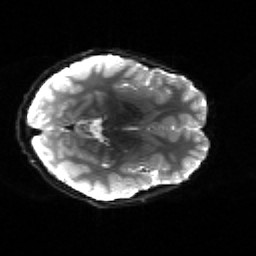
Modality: sbref
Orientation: axial
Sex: male
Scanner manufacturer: siemens
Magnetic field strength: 3 T
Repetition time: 5 s
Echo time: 0.071 s